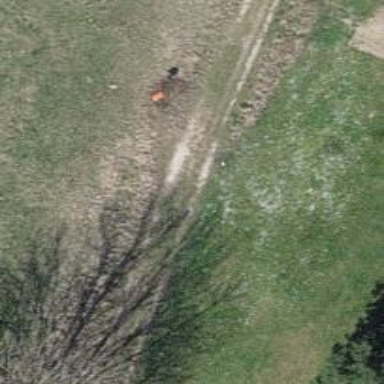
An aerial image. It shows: Ground path.